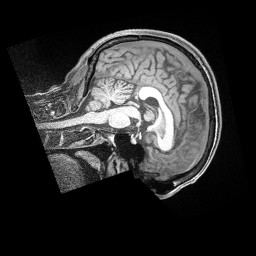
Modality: T1w
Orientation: sagittal
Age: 37
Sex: male
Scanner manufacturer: siemens
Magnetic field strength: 3 T
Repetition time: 2 s
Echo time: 0.00211 s